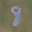
Label: 8